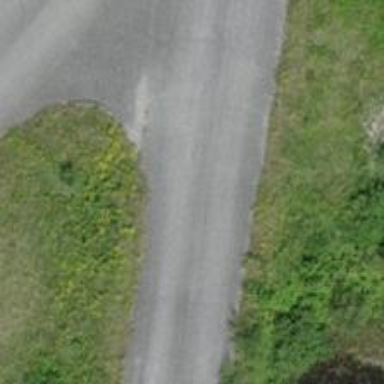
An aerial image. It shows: Track with grade 1 quality.